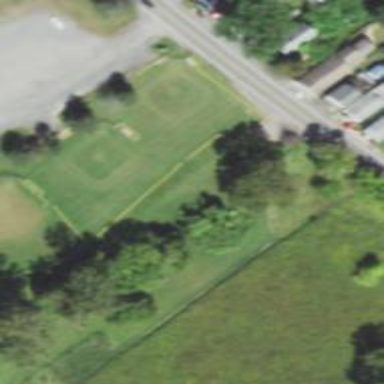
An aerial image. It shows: Baseball pitch for leisure land.